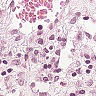
Metastatic tissue present: no